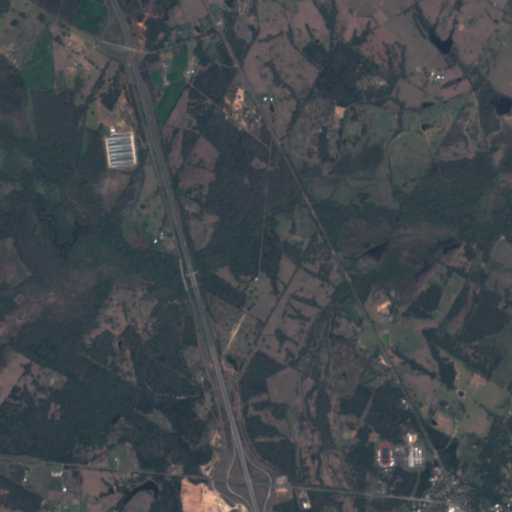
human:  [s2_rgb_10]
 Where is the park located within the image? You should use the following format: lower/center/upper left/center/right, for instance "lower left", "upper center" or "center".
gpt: The park is located in the lower right of the image.
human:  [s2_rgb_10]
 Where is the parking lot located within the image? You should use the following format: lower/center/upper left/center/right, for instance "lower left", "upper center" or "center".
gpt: There is no parking lot in the image.